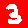
Digit: 3